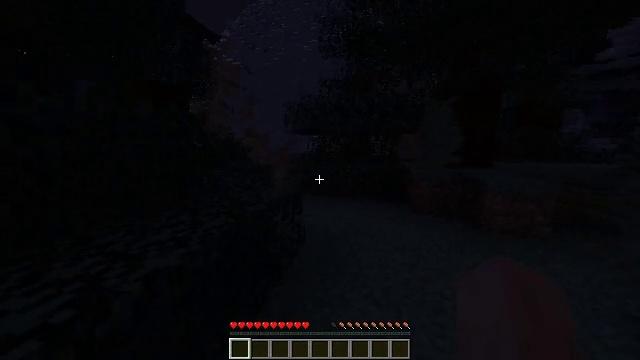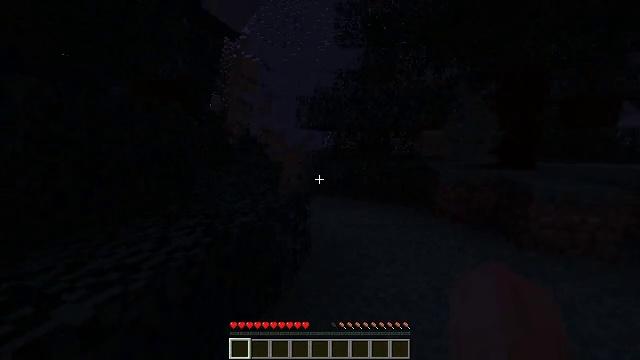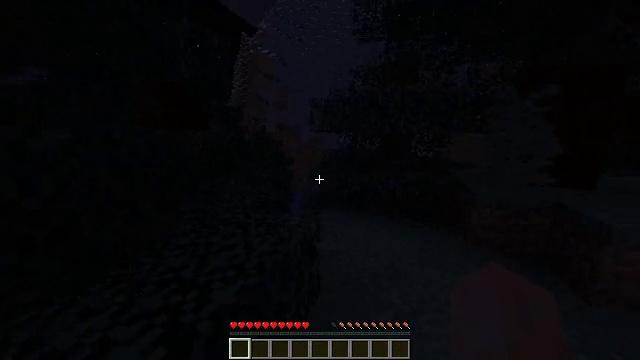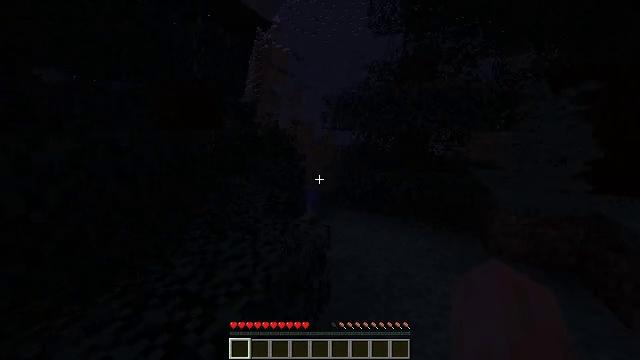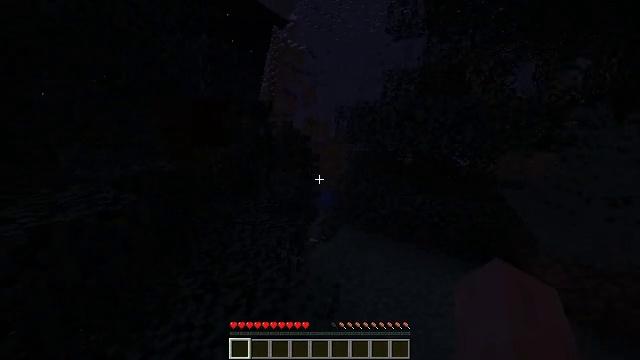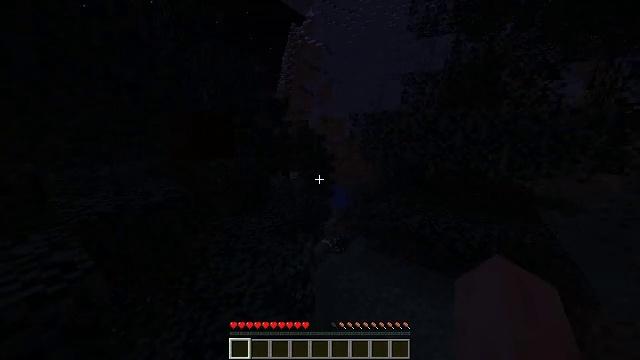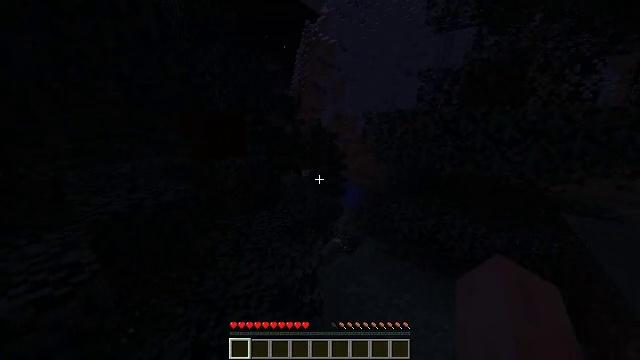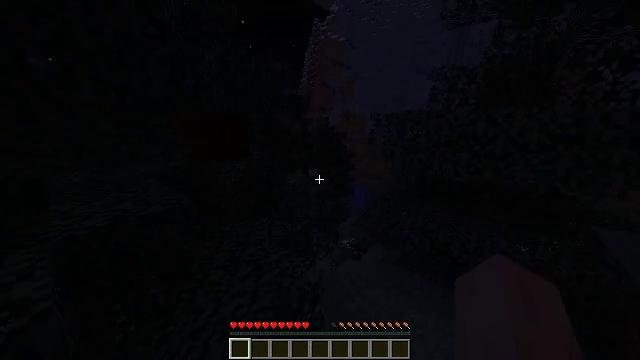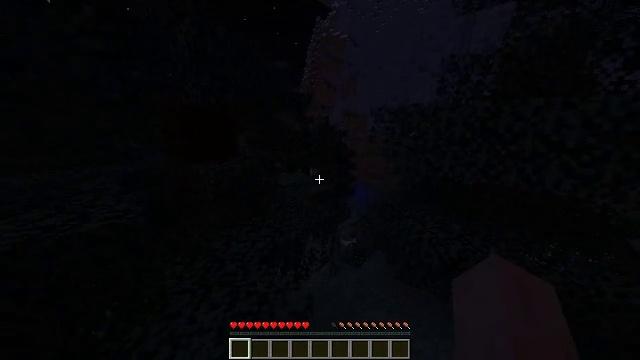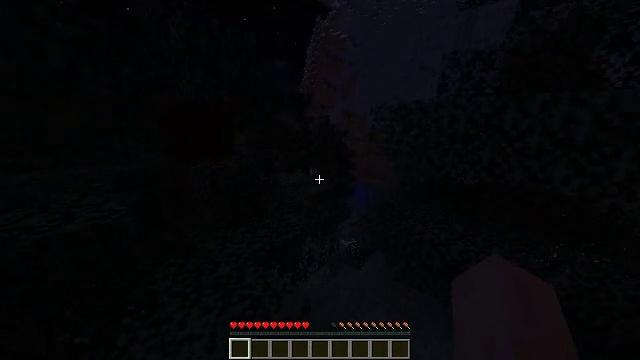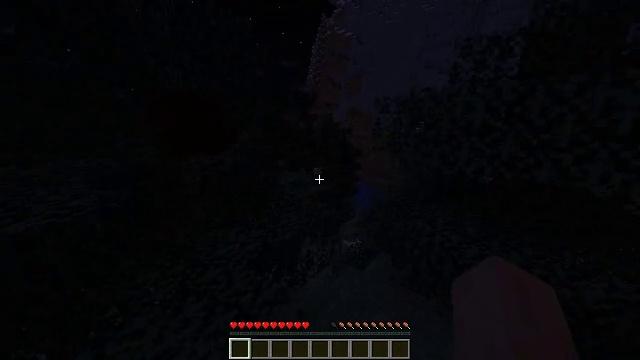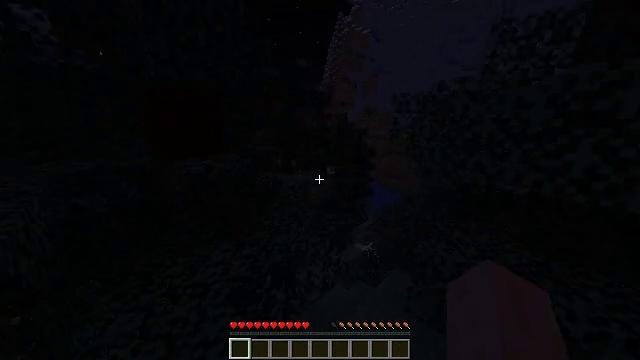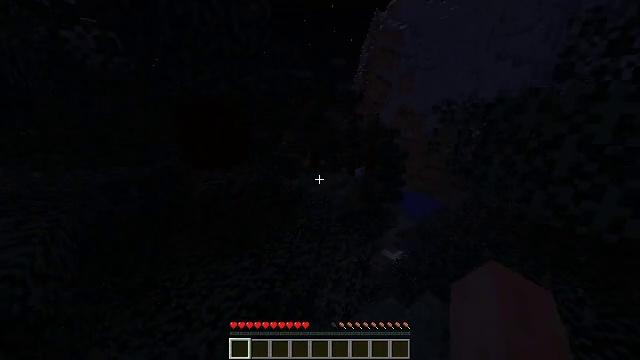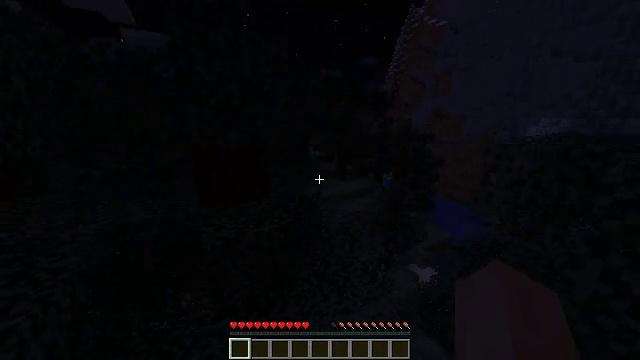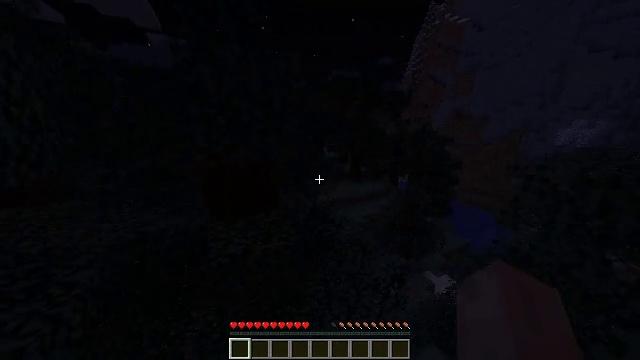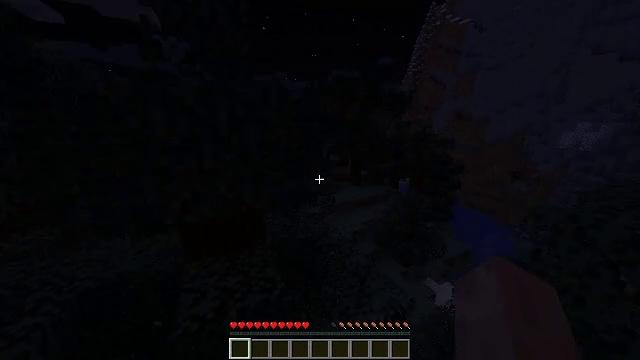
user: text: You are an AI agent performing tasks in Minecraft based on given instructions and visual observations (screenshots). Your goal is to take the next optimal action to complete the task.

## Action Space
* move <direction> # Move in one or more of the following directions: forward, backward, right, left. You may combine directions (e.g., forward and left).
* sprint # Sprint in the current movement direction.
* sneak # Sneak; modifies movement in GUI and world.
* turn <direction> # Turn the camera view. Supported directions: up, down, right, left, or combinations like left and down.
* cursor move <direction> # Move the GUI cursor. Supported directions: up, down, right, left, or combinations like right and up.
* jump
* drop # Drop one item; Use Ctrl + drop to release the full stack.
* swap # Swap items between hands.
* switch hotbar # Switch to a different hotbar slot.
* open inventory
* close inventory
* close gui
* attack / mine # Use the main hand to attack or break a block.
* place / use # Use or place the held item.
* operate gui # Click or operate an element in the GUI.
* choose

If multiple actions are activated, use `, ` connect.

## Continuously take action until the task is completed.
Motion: motion action
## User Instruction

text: Mine the red mushroom block in the forest.
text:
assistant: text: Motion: move forward, sprint, turn left, jump
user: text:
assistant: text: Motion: move forward, sprint, turn left and down, jump
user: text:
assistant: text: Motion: move forward, sprint, turn left and down, jump
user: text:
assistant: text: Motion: move forward, sprint, turn left, jump
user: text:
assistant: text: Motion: move forward, sprint, turn left, jump
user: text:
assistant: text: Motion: move forward, sprint, turn left, jump
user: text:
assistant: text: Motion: move forward, sprint, turn left, jump
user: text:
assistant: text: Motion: move forward, sprint, jump
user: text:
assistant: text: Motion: move forward, sprint, jump
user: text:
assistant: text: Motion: move forward, sprint, turn left, jump
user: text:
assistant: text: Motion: move forward, sprint, turn left, jump
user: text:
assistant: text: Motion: move forward, sprint, turn left, jump
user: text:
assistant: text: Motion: move forward, sprint, turn left, jump
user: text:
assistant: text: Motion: move forward, sprint, turn left, jump
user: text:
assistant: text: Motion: move forward, sprint, jump
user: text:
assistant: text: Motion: move forward, sprint, jump
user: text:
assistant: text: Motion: move forward, sprint, jump
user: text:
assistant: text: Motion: move forward, sprint, jump
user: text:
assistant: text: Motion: move forward, sprint, jump
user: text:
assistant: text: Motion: move forward, sprint, jump
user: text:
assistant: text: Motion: move forward, sprint, jump
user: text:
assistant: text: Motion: move forward, sprint, jump
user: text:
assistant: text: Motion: move forward, sprint, turn down, jump
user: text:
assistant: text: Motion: move forward, sprint, turn left and down, jump
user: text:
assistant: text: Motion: move forward, sprint, turn down, jump
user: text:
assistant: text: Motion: move forward, sprint, turn right and down, jump
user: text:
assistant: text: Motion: move forward and move left, sprint, turn right and down, jump
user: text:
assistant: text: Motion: move forward and move left, sprint, turn right and down, jump
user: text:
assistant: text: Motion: move forward and move left, sprint, jump
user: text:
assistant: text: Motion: move forward and move left, sprint, jump